Question: I want to simulate the register logic , but the test bench don't working , when affect the input signal "Si, ECi, Ri, Ci", all signal input fixed to "<PHONE>" when I run the simulation in Xlinix , and Output fixed to "ZZZZZZZZ0" I don't know why?
Here's the code vhdl of register
'''
library IEEE;
use IEEE.std_logic_1164.all;
use IEEE.std_logic_arith.all;
use IEEE.std_logic_unsigned.all;
use IEEE.numeric_std.all;
entity Registre is
Generic ( N: positive :=10);
Port ( R : in STD_LOGIC_VECTOR (N downto 1);
EC : in STD_LOGIC_VECTOR (N downto 1);
C : in STD_LOGIC_VECTOR (N downto 1);
S : in STD_LOGIC_VECTOR (N downto 1);
Vss : in STD_LOGIC_VECTOR (N downto 1);
Vdd : in STD_LOGIC_VECTOR (N downto 1);
DA : out STD_LOGIC_VECTOR (N downto 1));
end Registre;
architecture Behavioral of Registre is
component SA_REG
Port ( EC : in STD_LOGIC;
C : in STD_LOGIC;
R : in STD_LOGIC;
S : in STD_LOGIC;
Q : out STD_LOGIC;
Vss : in STD_LOGIC;
Vdd : in STD_LOGIC);
end component;
Component SA_REGDR
Port ( R : in STD_LOGIC;
C : in STD_LOGIC;
EC : in STD_LOGIC;
Q : out STD_LOGIC;
Vss: in STD_LOGIC;
Vdd: in STD_LOGIC
);
end component;
begin
DR : SA_REGDR port map ( R=> R(10) ,EC=> EC(10), C=> C(10), Vss=> Vss(10), Vdd=> Vdd(10), Q=> DA(10) );
Mgen : for i in 1 to N-1 generate
M : SA_REG port map (R=>R(i), EC=> EC(i), C=> C(i),S=> S(i), Vss=> Vss(i), Vdd=> Vdd(i), Q=> DA(i) );
end generate;
end Behavioral;
'''
Test bench :
'''
library IEEE;
use IEEE.STD_LOGIC_1164.ALL;
use IEEE.std_logic_unsigned.all;
use IEEE.numeric_std.all;
entity Registre_tb is
end Registre_tb;
architecture Behavioral of Registre_tb is
component Registre
generic( N : integer :=10);
Port ( R : in STD_LOGIC_VECTOR (10 downto 1);
EC : in STD_LOGIC_VECTOR (10 downto 1);
C : in STD_LOGIC_VECTOR (10 downto 1);
S : in STD_LOGIC_VECTOR (10 downto 1);
Vss : in STD_LOGIC_VECTOR (10 downto 1);
Vdd : in STD_LOGIC_VECTOR (10 downto 1);
DA : out STD_LOGIC_VECTOR (10 downto 1));
end component;
signal Ri : STD_LOGIC_VECTOR (10 downto 1):= (others => '0');
signal Ci : STD_LOGIC_VECTOR (10 downto 1):= (others => '0');
signal ECi : STD_LOGIC_VECTOR (10 downto 1):= (others => '0');
signal Si : STD_LOGIC_VECTOR (10 downto 1):= (others => '0');
signal Vssi: STD_LOGIC_VECTOR (10 downto 1):= (others => '0');
signal Vddi: STD_LOGIC_VECTOR (10 downto 1):= (others => '1');
signal DAi : STD_LOGIC_VECTOR (10 downto 1);
signal clk : std_logic := '0';
begin
-- instanciate
component_in_test : Registre port map( --instantiation of the Registre component
R => Ri,
C => Ci,
EC => ECi,
S => Si,
Vss => Vssi,
Vdd => Vddi,
DA => DAi
);
-- stimulis
clk <= not clk after 1ns; --creates 100MHz clock inside testbench
Ri_gen : process(clk) is --process which will check Ri with every possible value
begin
if clk'Event and clk = '1' then
Ri <= Ri + 1;
end if;
end process;
Ci_gen : process(clk) is --process which will check Ci with every possible value
begin
if clk'Event and clk = '1' then
Ci <= Ci + 1;
end if;
end process;
ECi_gen : process(clk) is --process which will check ECi with every possible value
begin
if clk'Event and clk = '1' then
ECi <= ECi + 1;
end if;
end process;
Si_gen : process(clk) is --process which will check Si with every possible value
begin
if clk'Event and clk = '1' then
Si <= Si + 1;
end if;
end process;
end Behavioral;
'''
Simulation

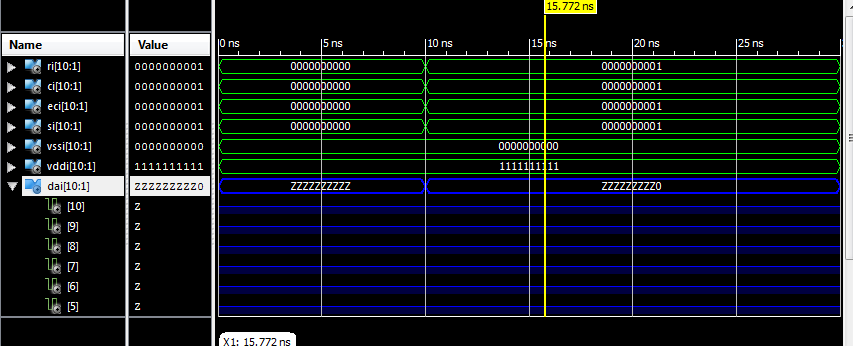
Answer: See the discussion of longest static prefix in the VHDL FAQ at: <URL>
For this reason, you need to re-write your instance as:
'''
Mgen : for i in 1 to N generate
If_N : if i = N generate
DR : SA_REGDR port map ( R=> R(10) ,EC=> EC(10), C=> C(10), Vss=> Vss(10), Vdd=> Vdd(10), Q=> DA(10) );
end generate ;
if_OTHERS : if i /= N generate
M : SA_REG port map (R=>R(i), EC=> EC(i), C=> C(i),S=> S(i), Vss=> Vss(i), Vdd=> Vdd(i), Q=> DA(i) );
end generate ;
end generate;
'''